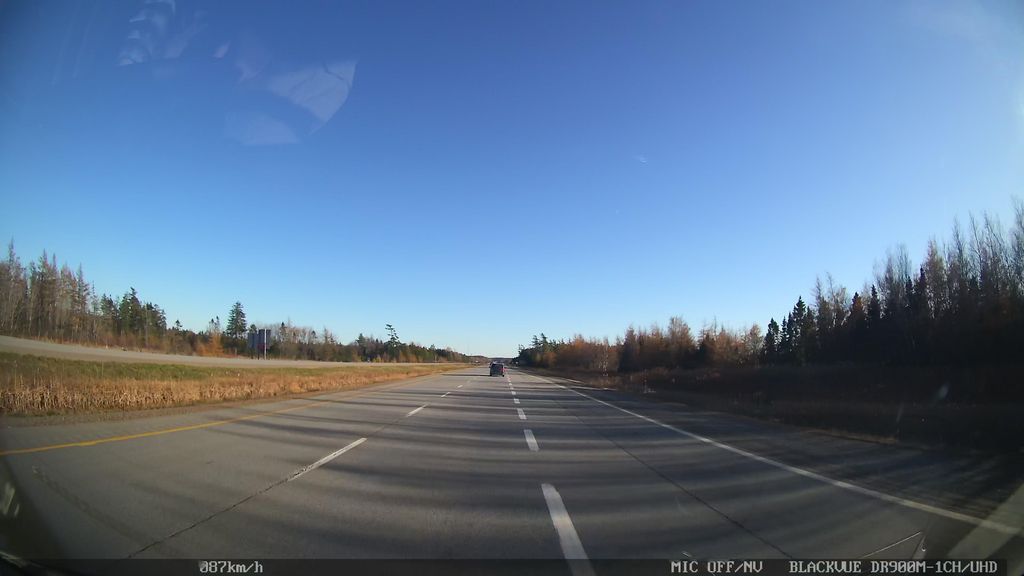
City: halifax